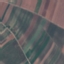
Land use / land cover: PermanentCrop